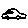
Label: car